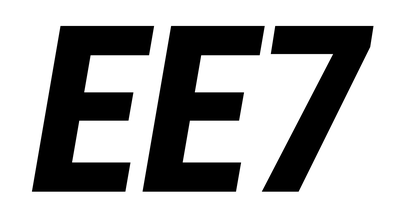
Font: Roboto-Italic_Condensed_ExtraBold_Italic